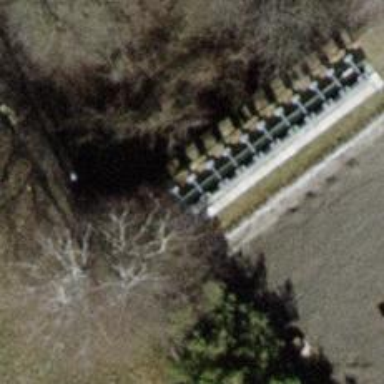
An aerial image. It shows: Retaining wall.